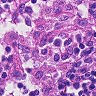
Metastatic tissue present: no